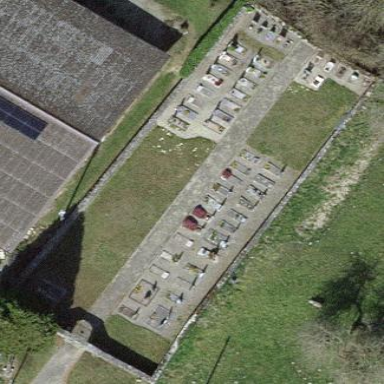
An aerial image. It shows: Cemetery.